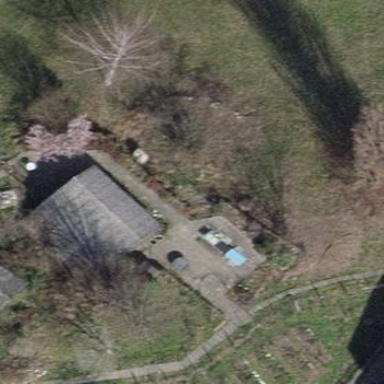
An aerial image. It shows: Shed.